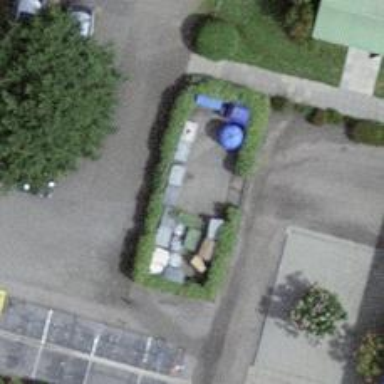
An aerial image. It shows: Recycling container in the area designated for recycling.